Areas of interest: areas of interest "Financial and Insurance Institution"
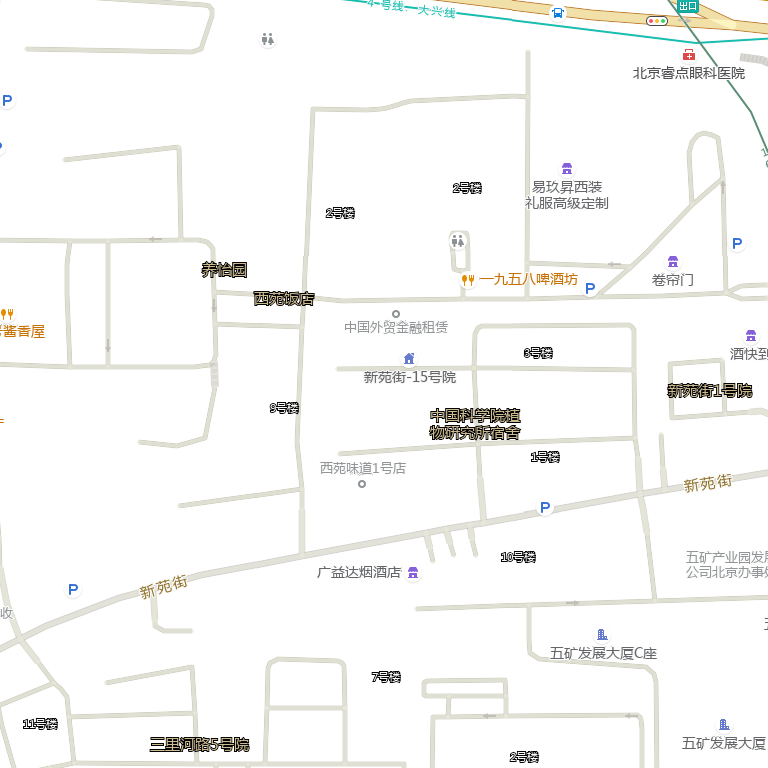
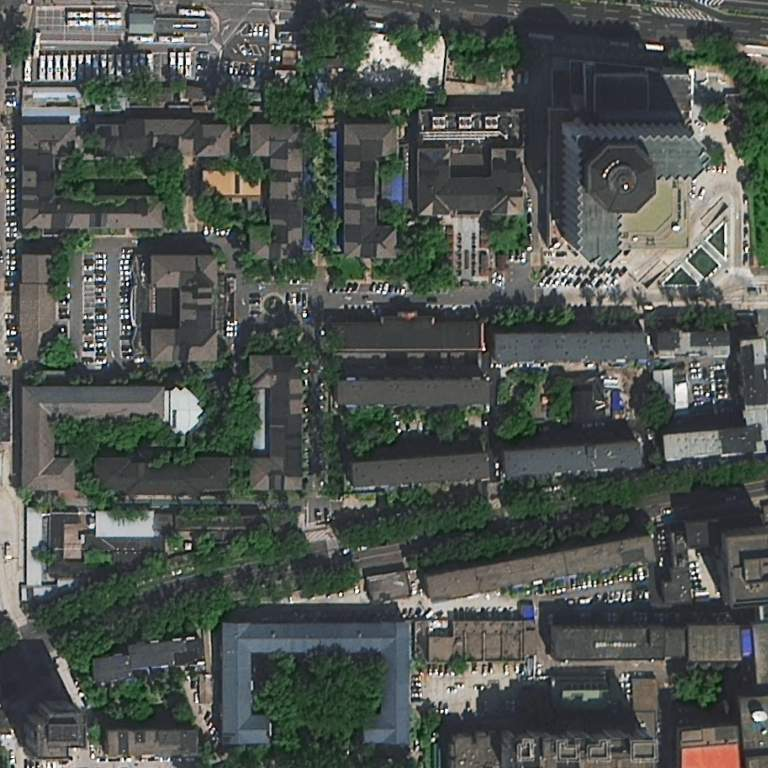